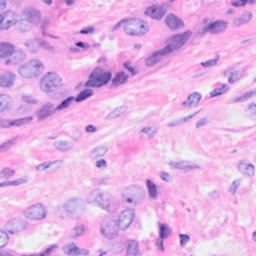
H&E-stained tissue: Breast